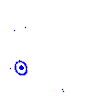
Particle: electron